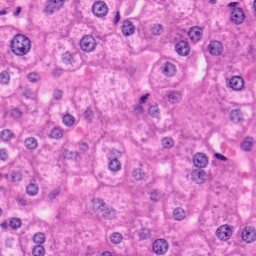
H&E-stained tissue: Liver